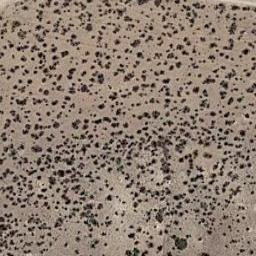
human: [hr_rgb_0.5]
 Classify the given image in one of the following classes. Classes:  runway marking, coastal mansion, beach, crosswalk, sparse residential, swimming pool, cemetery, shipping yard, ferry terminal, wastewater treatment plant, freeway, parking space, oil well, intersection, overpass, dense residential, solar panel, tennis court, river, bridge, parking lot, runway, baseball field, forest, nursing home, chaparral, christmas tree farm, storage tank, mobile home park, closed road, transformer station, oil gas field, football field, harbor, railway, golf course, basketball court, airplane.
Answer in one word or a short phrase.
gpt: chaparral